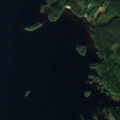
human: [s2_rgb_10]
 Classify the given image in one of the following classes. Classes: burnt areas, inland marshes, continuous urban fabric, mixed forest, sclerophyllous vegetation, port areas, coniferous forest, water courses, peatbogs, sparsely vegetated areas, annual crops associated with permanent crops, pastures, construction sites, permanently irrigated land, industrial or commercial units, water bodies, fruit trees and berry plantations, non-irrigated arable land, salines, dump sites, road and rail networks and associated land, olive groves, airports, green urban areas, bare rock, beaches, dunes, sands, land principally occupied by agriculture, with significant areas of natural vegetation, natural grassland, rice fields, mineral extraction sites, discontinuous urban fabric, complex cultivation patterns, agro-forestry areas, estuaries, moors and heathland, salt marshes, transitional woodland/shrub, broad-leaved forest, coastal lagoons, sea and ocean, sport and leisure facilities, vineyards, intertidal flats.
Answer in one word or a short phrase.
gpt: coniferous forest, mixed forest, water bodies